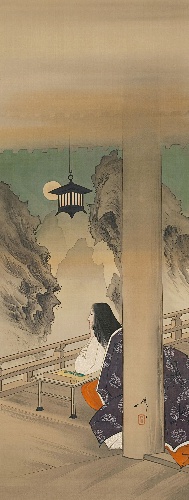
Title: 月岡芳年筆　「月百姿 石山の月」|Murasaki Shikibu at Ishiyamadera Temple, based on the print “The Moon at Ishiyama,” from the series One Hundred Aspects of the Moon (Tsuki hyakushi: Ishiyama no tsuki)
Artist: Tsukioka Yoshitoshi
Artist bio: Japanese, 1839–1892
Date: ca. 1892
Object type: Hanging scroll
Classification: Paintings
Medium: Hanging scroll; ink and color on silk
Culture: Japan
Period: Meiji period (1868–1912)
Dimensions: Image: 41 1/4 × 16 in. (104.8 × 40.6 cm)
Overall with mounting: 80 1/4 × 21 1/4 in. (203.8 × 54 cm)
Overall with knobs: 80 1/4 × 23 1/4 in. (203.8 × 59.1 cm)
Department: Asian Art
Credit line: Purchase, Ryo Toyonaga and Alvin E. Friedman-Kien Gift, 2019
Accession year: 2019
Repository: Metropolitan Museum of Art, New York, NY